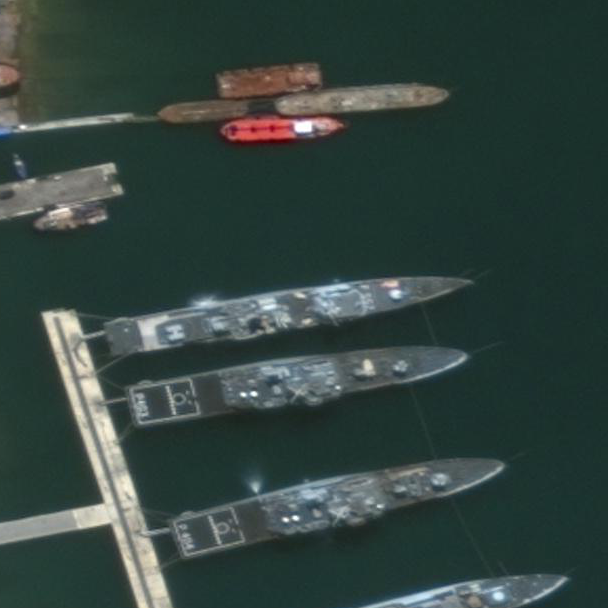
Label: destroyer